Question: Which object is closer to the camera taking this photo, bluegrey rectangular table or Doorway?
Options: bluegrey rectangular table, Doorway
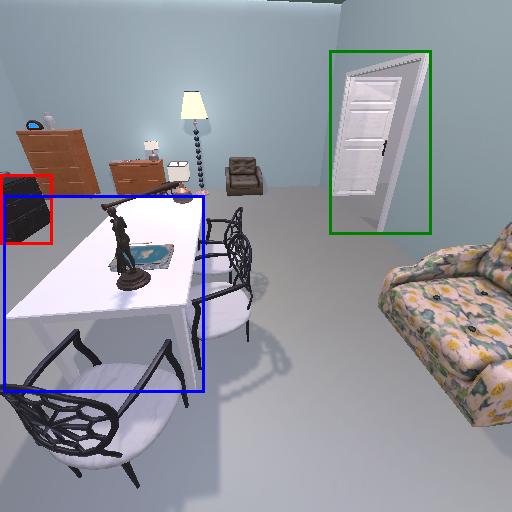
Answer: bluegrey rectangular table